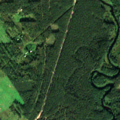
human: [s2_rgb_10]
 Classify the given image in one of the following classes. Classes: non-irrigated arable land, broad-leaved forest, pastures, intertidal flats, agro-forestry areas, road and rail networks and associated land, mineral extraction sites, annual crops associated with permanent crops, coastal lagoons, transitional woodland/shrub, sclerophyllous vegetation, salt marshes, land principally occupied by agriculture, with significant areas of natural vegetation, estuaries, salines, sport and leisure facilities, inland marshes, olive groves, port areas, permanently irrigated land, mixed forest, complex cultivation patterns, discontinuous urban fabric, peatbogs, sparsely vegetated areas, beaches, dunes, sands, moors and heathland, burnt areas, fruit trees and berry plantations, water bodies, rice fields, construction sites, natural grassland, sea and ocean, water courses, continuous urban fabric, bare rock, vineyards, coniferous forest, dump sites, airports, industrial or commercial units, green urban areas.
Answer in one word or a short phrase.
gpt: complex cultivation patterns, broad-leaved forest, coniferous forest, mixed forest